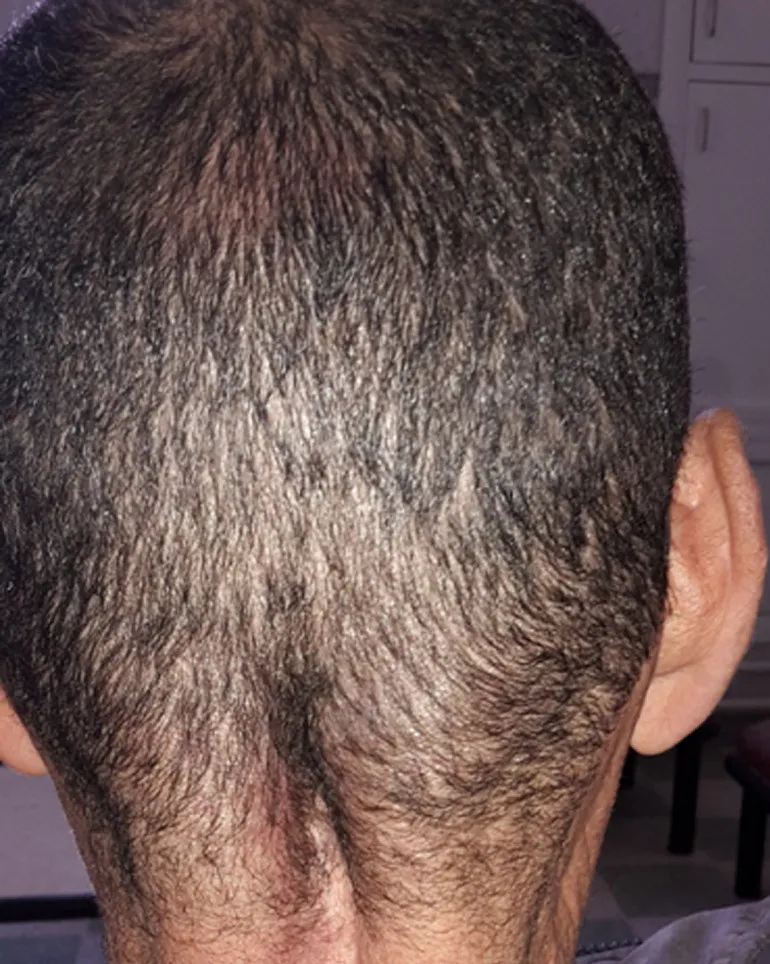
the final outcome after the treatment.
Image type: medical_photograph (skin_photograph)